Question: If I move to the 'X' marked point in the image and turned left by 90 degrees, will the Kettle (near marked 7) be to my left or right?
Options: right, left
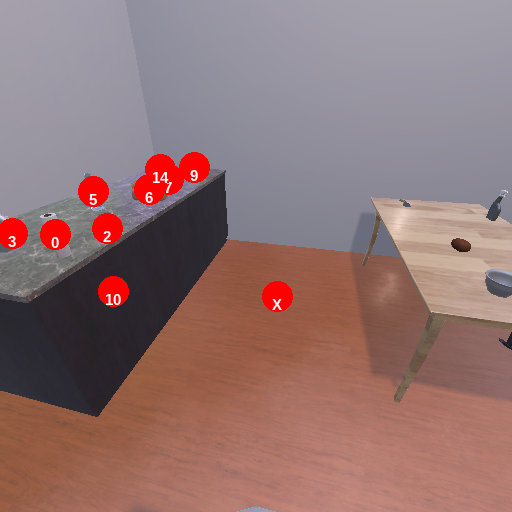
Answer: right